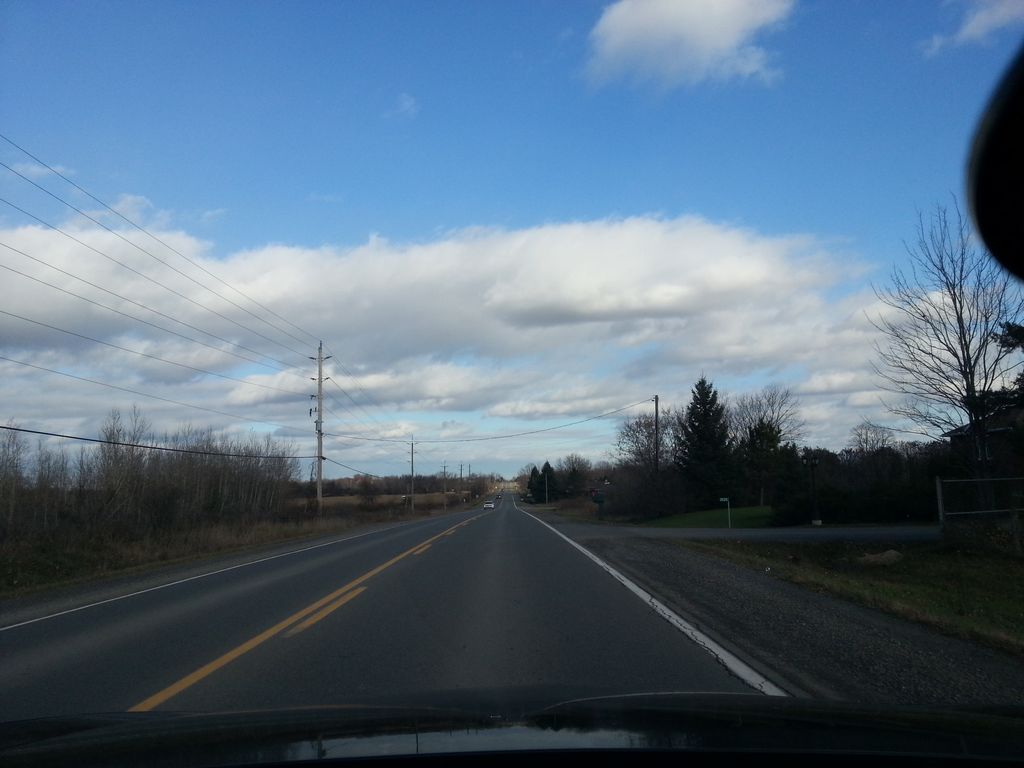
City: ottawa-gatineau